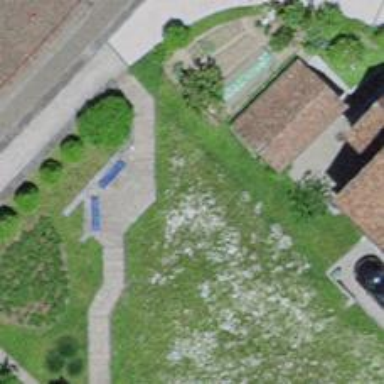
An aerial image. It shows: Blue bench.